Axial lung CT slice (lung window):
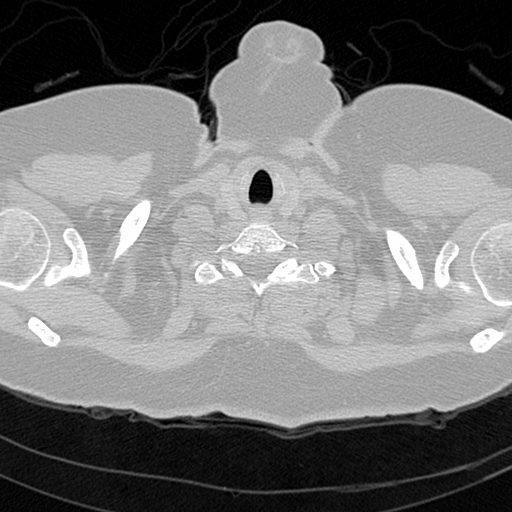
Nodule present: no